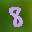
Label: 8